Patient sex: M
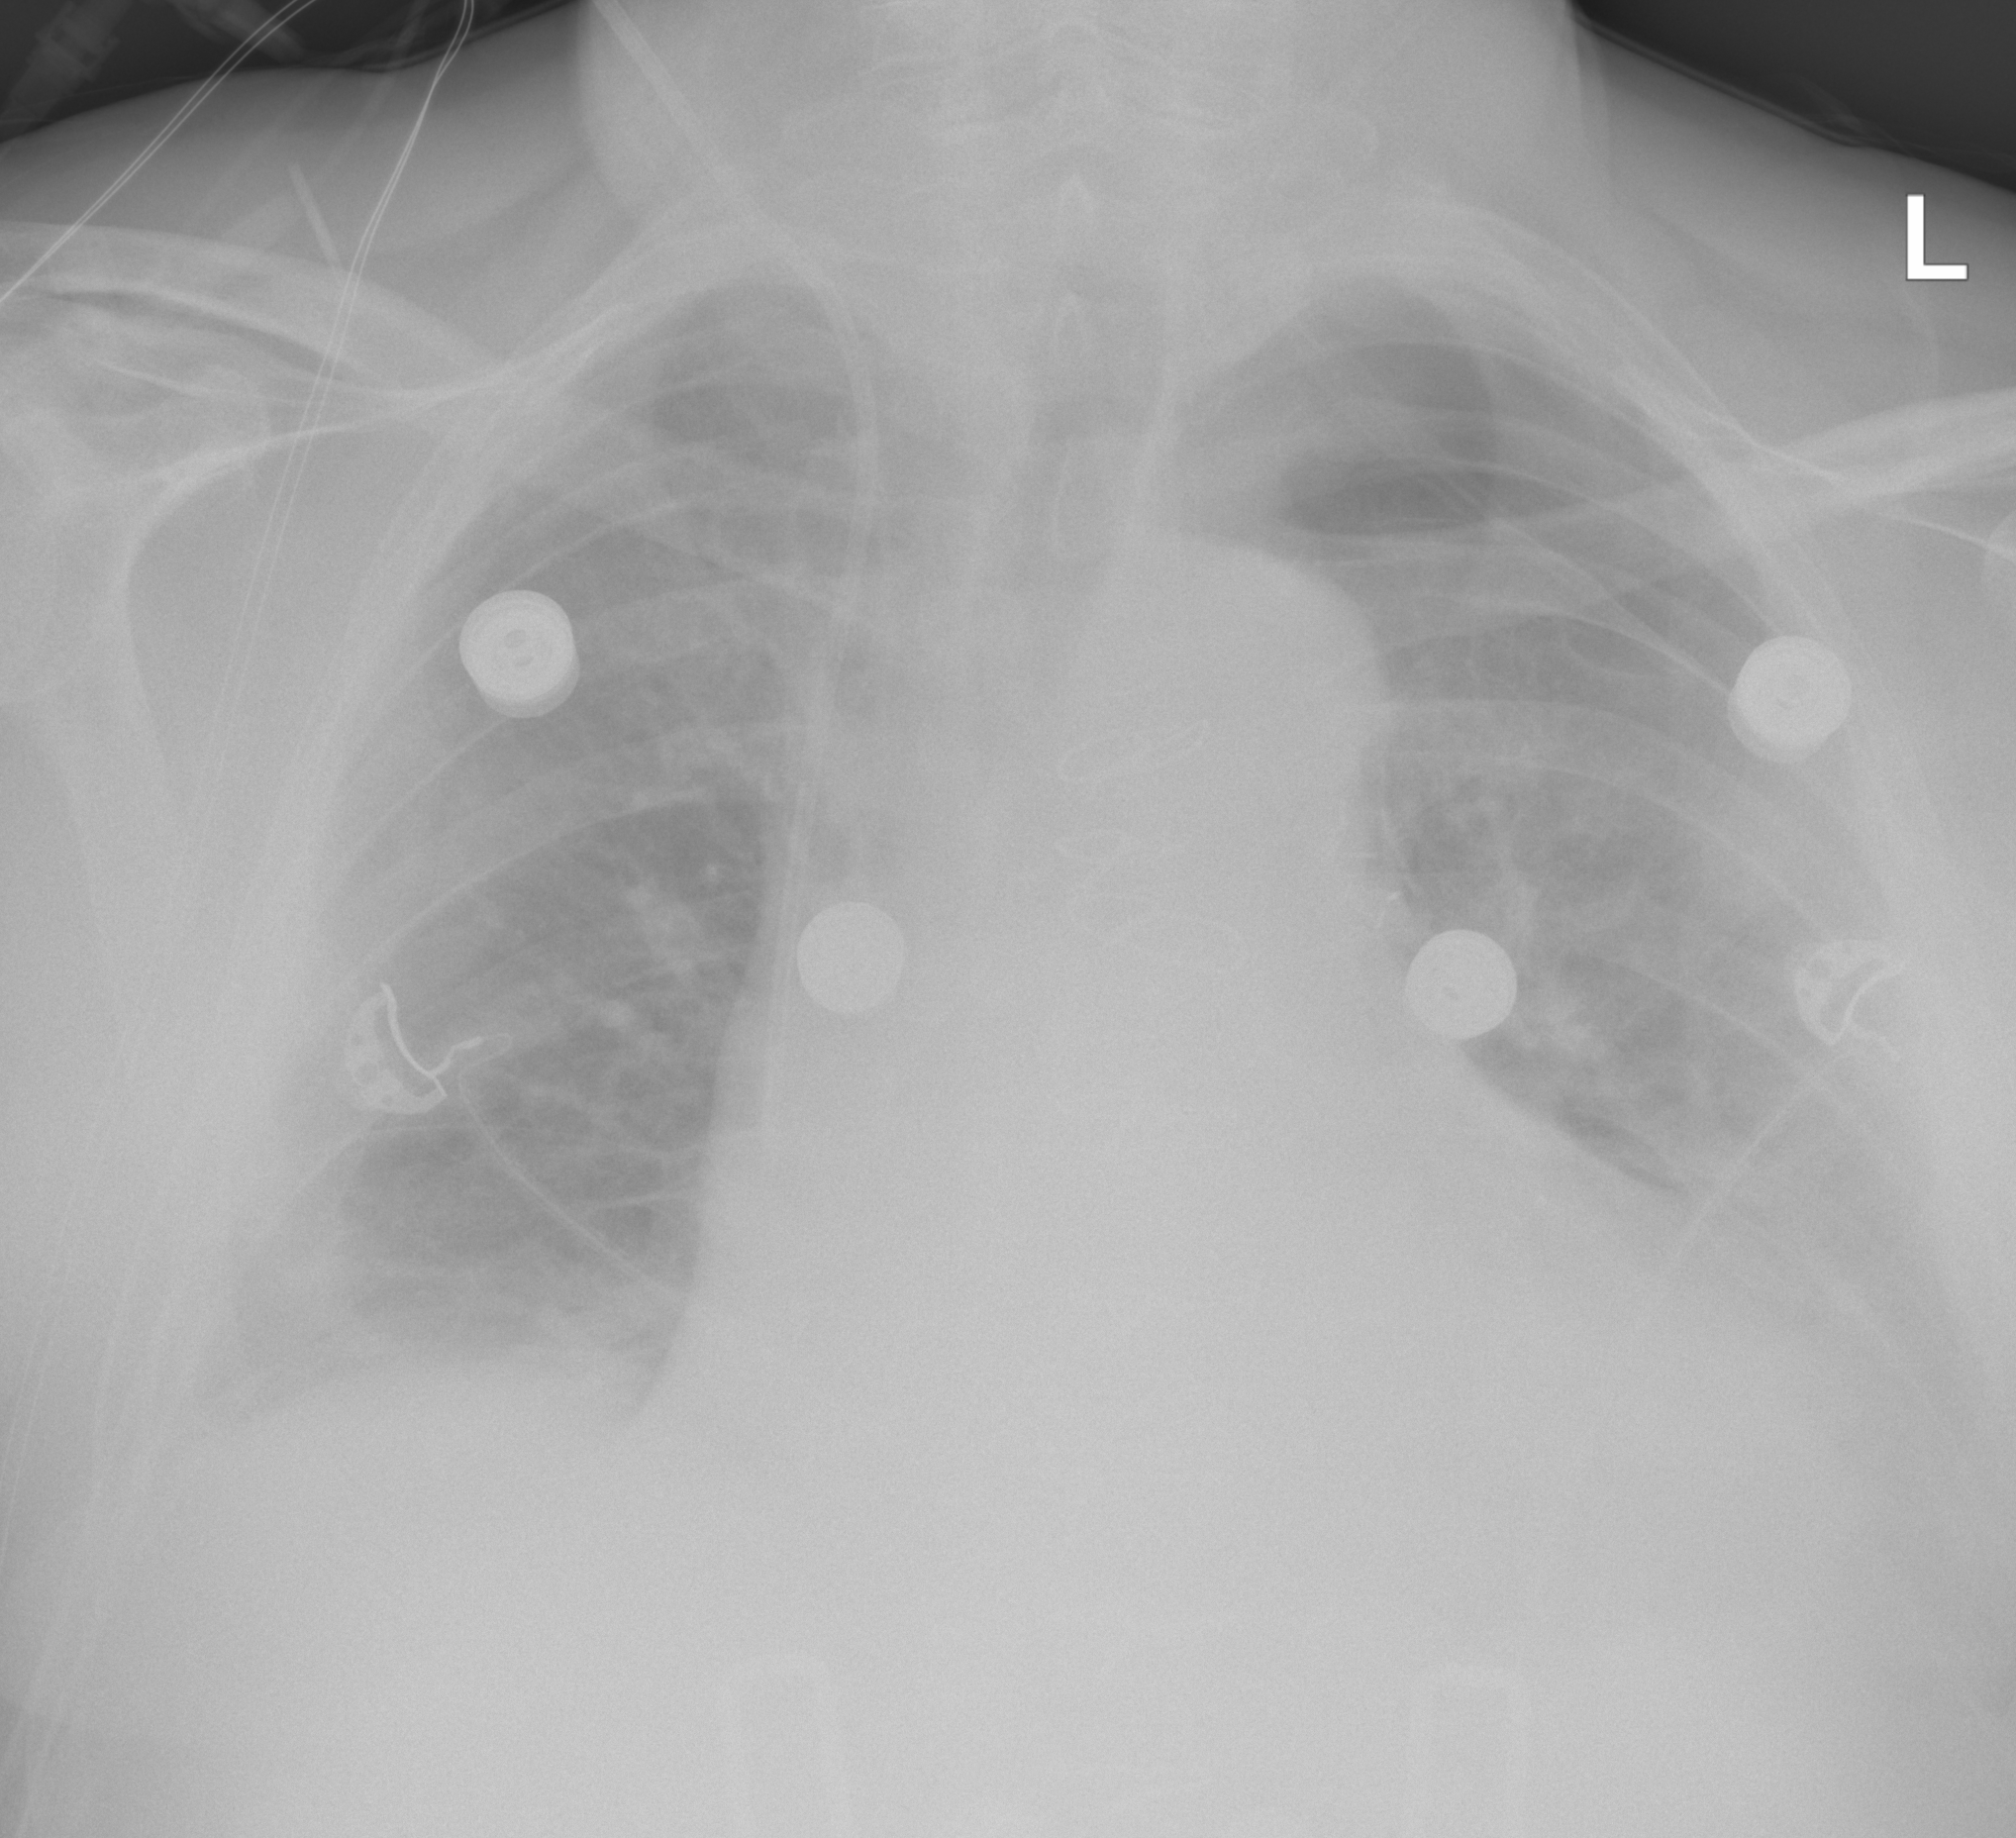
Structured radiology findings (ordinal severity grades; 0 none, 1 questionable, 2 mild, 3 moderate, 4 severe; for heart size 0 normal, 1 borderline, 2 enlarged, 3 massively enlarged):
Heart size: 2
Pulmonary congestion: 2
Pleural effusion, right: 2
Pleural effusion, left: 2
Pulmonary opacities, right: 0
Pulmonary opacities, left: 0
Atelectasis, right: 2
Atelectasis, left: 2